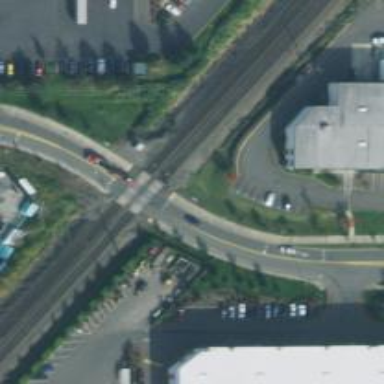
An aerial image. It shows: Railway crossing.